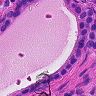
Metastatic tissue present: yes